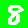
Digit: 8